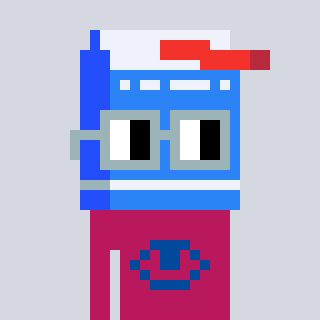
a pixel art character with square dark gray glasses, a milk-shaped head and a darkpink-colored body on a cool background